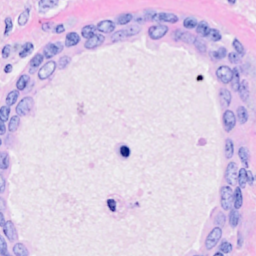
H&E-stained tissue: Breast